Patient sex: M
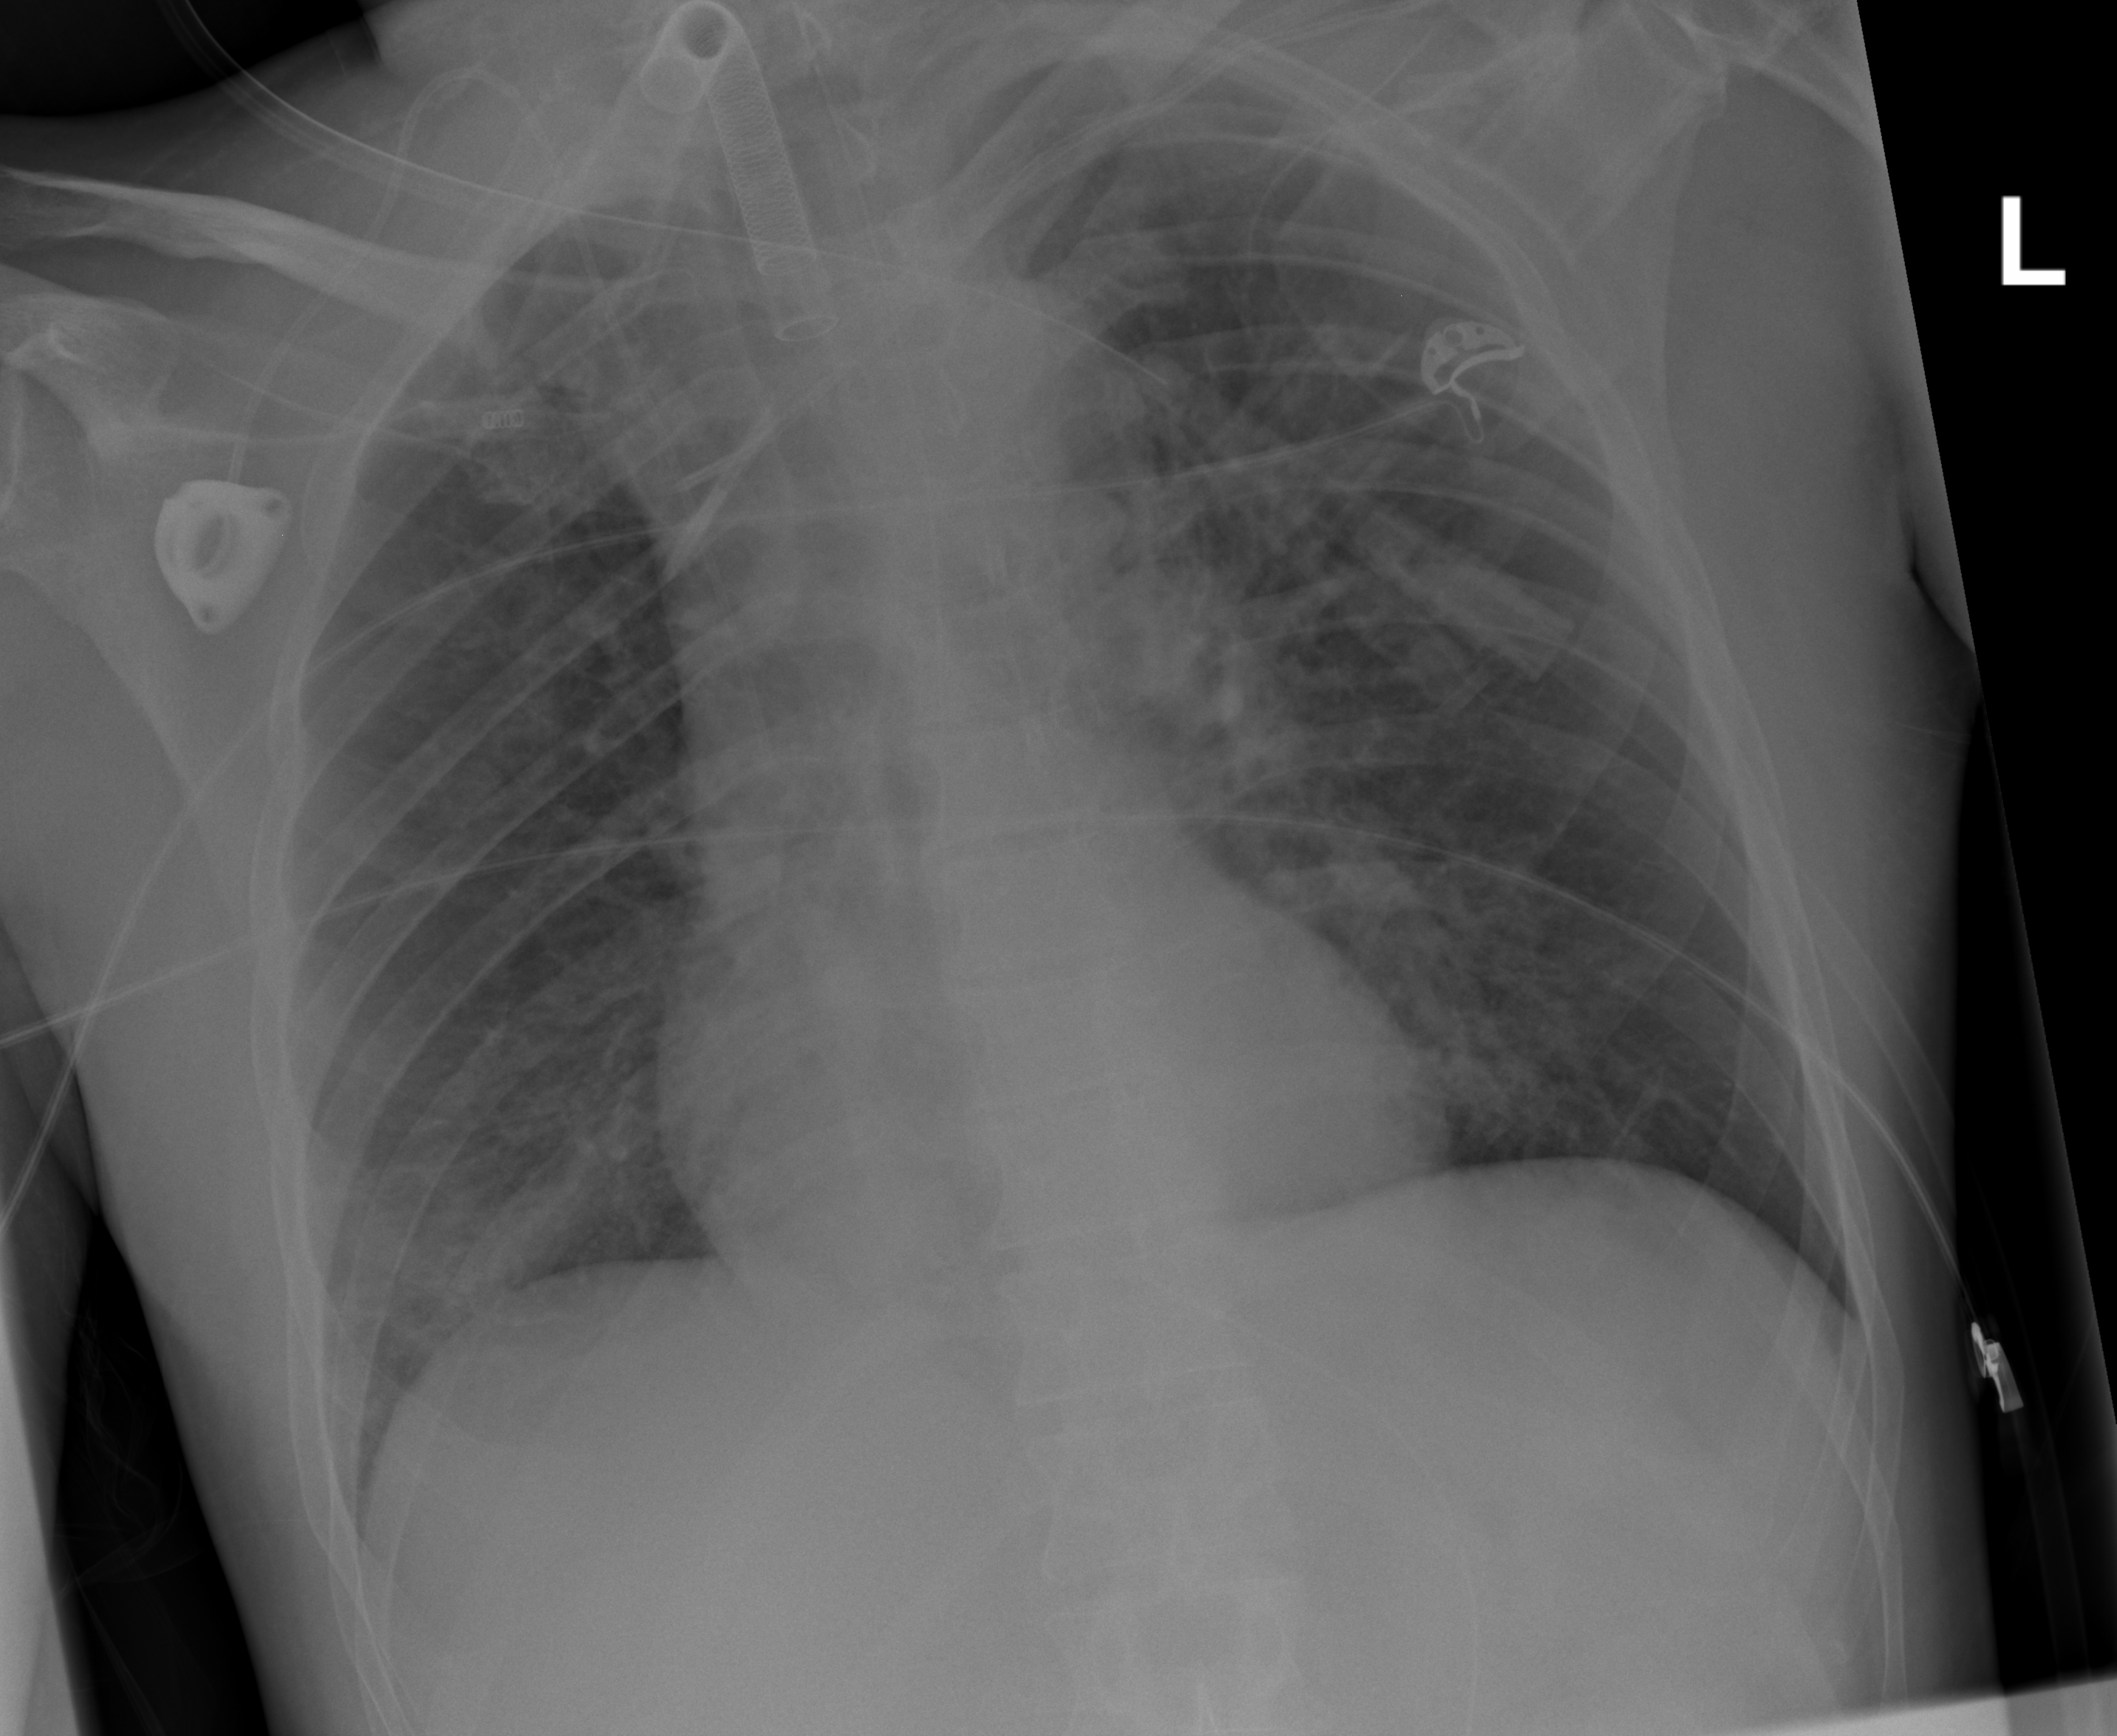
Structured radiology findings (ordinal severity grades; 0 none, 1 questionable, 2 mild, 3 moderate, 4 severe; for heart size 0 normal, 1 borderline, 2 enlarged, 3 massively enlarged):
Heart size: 0
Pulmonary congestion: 2
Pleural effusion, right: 0
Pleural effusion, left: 0
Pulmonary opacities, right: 2
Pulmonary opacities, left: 2
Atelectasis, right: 0
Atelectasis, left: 0